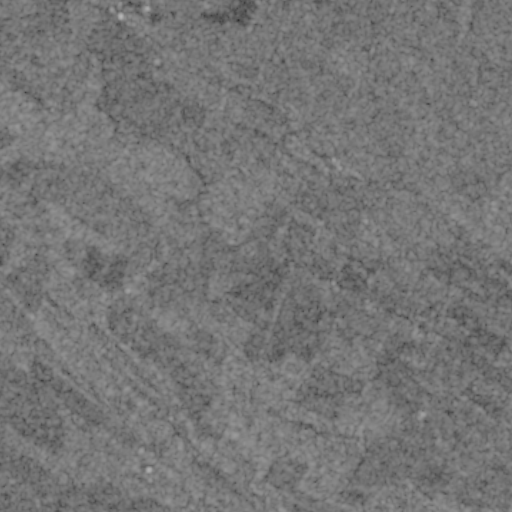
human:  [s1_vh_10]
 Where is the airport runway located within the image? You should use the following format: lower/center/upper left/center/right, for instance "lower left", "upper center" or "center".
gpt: The airport runway is located in the upper center of the image.
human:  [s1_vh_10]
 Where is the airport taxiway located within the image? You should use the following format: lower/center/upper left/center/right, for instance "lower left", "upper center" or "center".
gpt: The airport taxiway is located in the upper center of the image.
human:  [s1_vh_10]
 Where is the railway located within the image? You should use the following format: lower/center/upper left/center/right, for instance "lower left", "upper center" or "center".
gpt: The railway is located in the upper right of the image.
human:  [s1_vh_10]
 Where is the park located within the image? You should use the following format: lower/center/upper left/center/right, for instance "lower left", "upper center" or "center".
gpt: There is no park in the image.

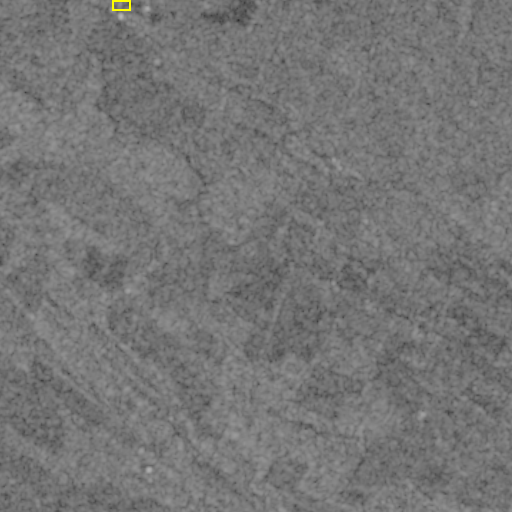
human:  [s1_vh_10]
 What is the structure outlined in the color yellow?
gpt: The structure outlined in yellow is a building.
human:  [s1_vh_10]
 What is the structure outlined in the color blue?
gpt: There is no blue outline.